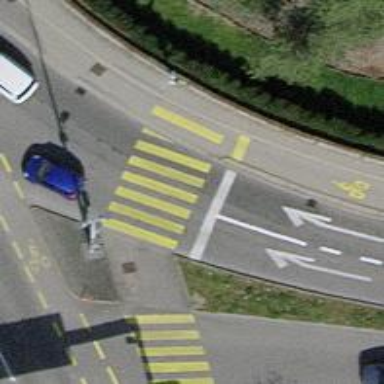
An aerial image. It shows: Crossing with traffic signals.